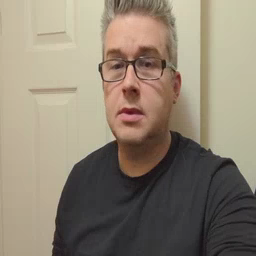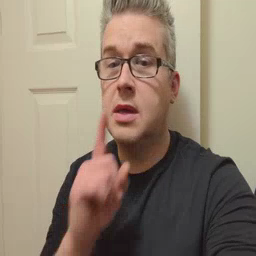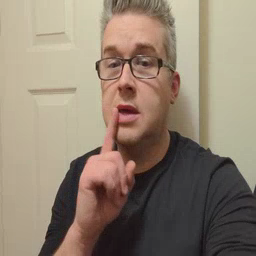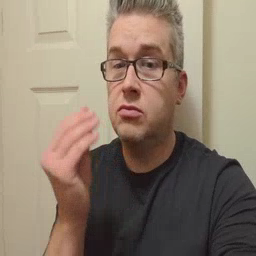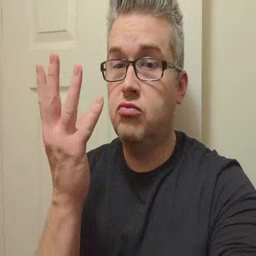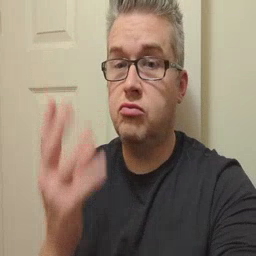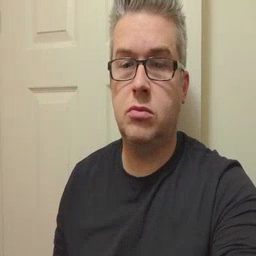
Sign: lamp